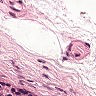
Metastatic tissue present: no